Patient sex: F
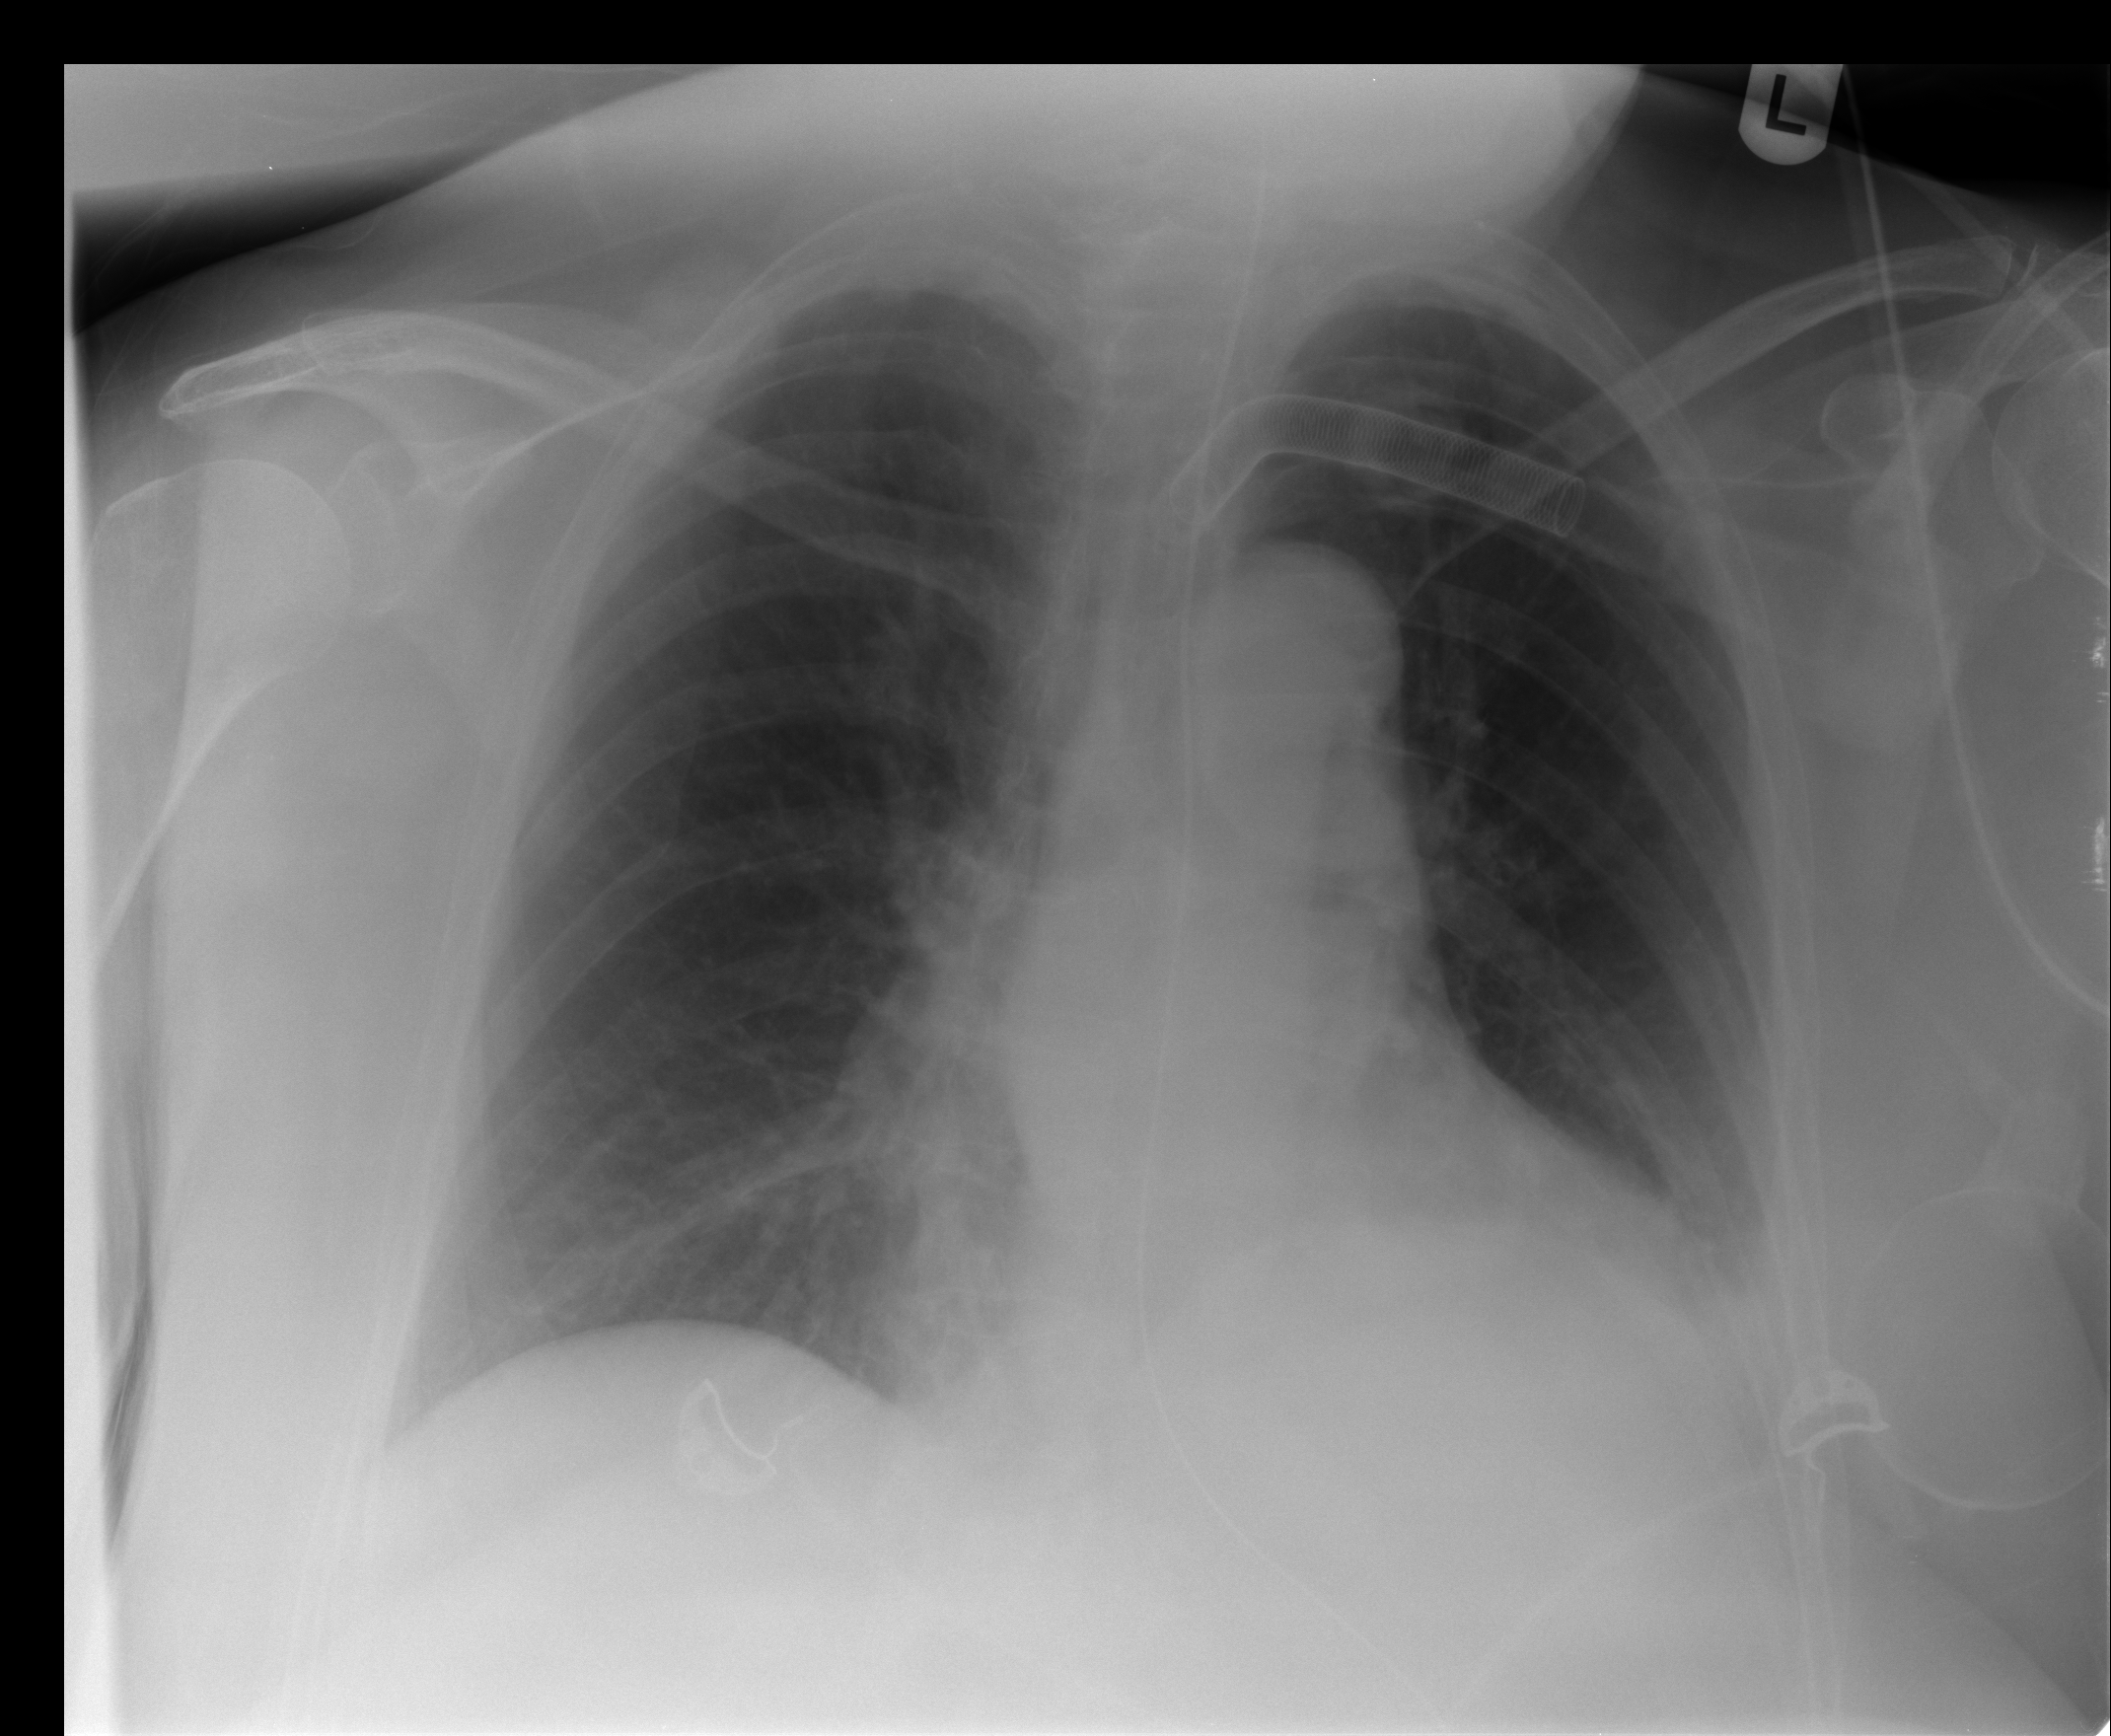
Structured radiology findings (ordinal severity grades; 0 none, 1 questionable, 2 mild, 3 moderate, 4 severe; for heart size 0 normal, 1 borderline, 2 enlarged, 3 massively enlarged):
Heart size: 2
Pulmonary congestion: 0
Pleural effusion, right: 0
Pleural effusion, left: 2
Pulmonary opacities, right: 0
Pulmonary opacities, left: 0
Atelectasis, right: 2
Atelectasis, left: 2